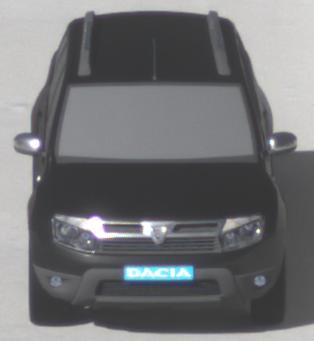
Make: Dacia
Model: Duster dCi 110 FAP
Detailed model: Duster (I)
Model produced from: 2010/06
Model produced until: 2013/11
Doors: 5
Color: black
Road condition: dry road
Daytime: morning or afternoon
Contrast: high contrast